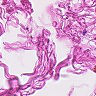
Metastatic tissue present: no